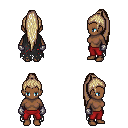
a pixel art fantasy rpg character, female body template, human, dark skin, black tattered cape, red pants, white blonde extra-long topknot hairstyle, metal gloves, four views (front, back, left, right), 2x2 character sprite sheet, small pixel art, hard edges, no anti-aliasing